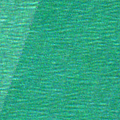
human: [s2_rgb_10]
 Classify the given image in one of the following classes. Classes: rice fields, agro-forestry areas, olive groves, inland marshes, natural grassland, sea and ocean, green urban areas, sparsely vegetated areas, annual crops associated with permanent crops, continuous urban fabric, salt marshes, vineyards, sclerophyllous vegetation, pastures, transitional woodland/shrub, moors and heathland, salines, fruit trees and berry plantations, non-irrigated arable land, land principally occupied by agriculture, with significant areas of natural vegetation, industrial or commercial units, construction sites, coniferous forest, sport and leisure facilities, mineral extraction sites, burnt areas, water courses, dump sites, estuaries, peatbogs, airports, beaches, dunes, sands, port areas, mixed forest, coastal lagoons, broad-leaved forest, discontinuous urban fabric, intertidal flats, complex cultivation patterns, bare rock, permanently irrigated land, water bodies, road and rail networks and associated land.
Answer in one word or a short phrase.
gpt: sea and ocean